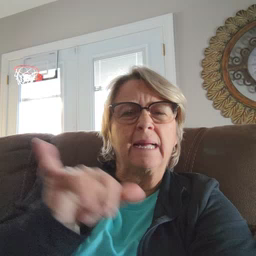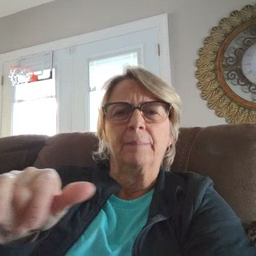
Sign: same